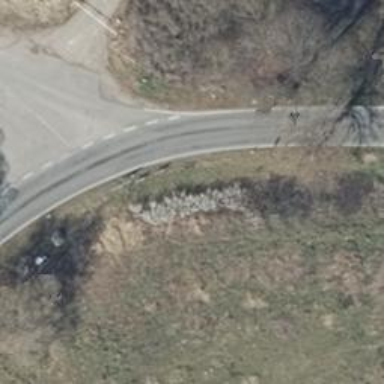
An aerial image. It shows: Secondary road with asphalt surface.